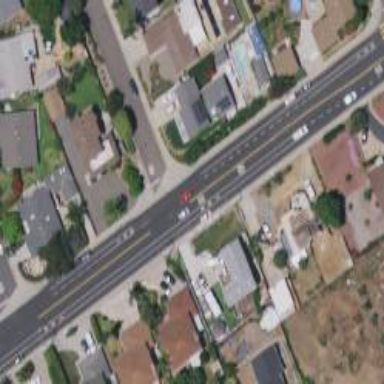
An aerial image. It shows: Road with stop sign.